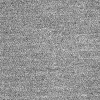
Atmospheric dust classification: dusty